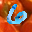
Label: 6